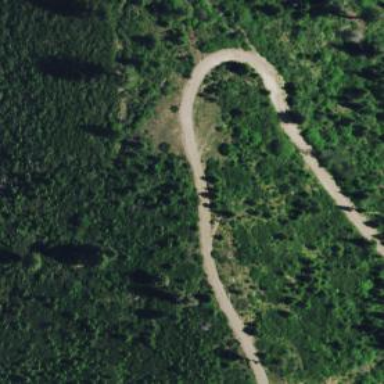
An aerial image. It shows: Intermediate level snowshoe track with grade 3 tracktype.